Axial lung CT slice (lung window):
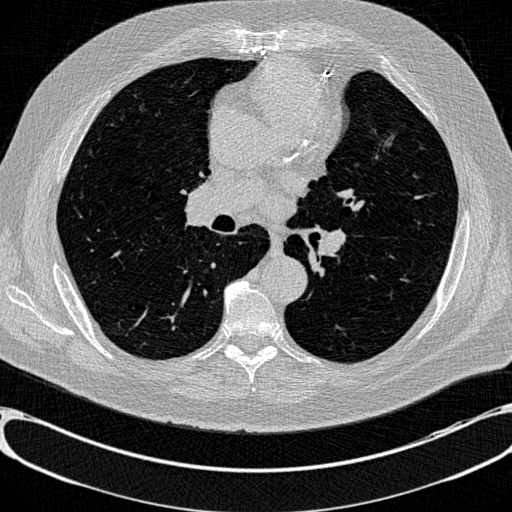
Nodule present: no